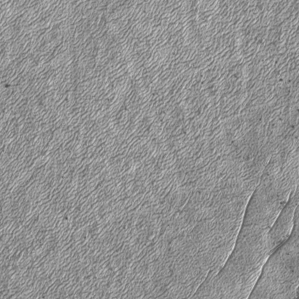
Label: frost